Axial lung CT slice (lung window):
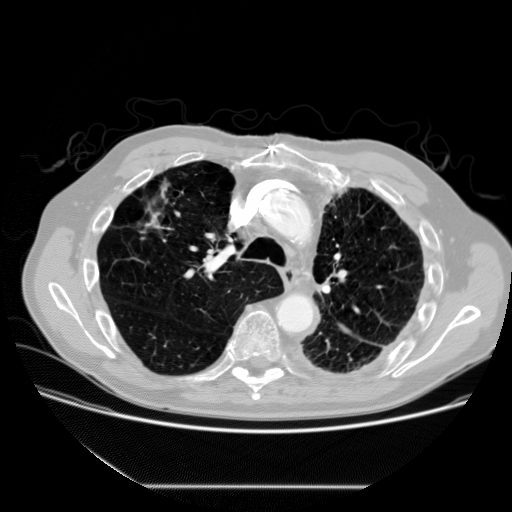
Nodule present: no